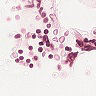
Metastatic tissue present: no